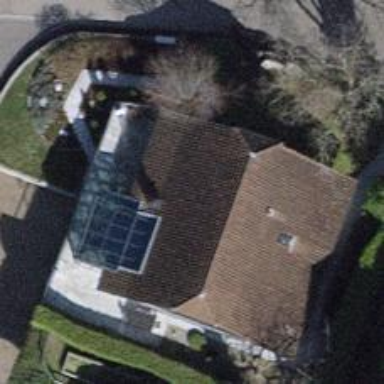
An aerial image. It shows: Small solar photovoltaic panel generator on the roof of building.